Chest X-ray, AP view. Patient: 58 years old, sex F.
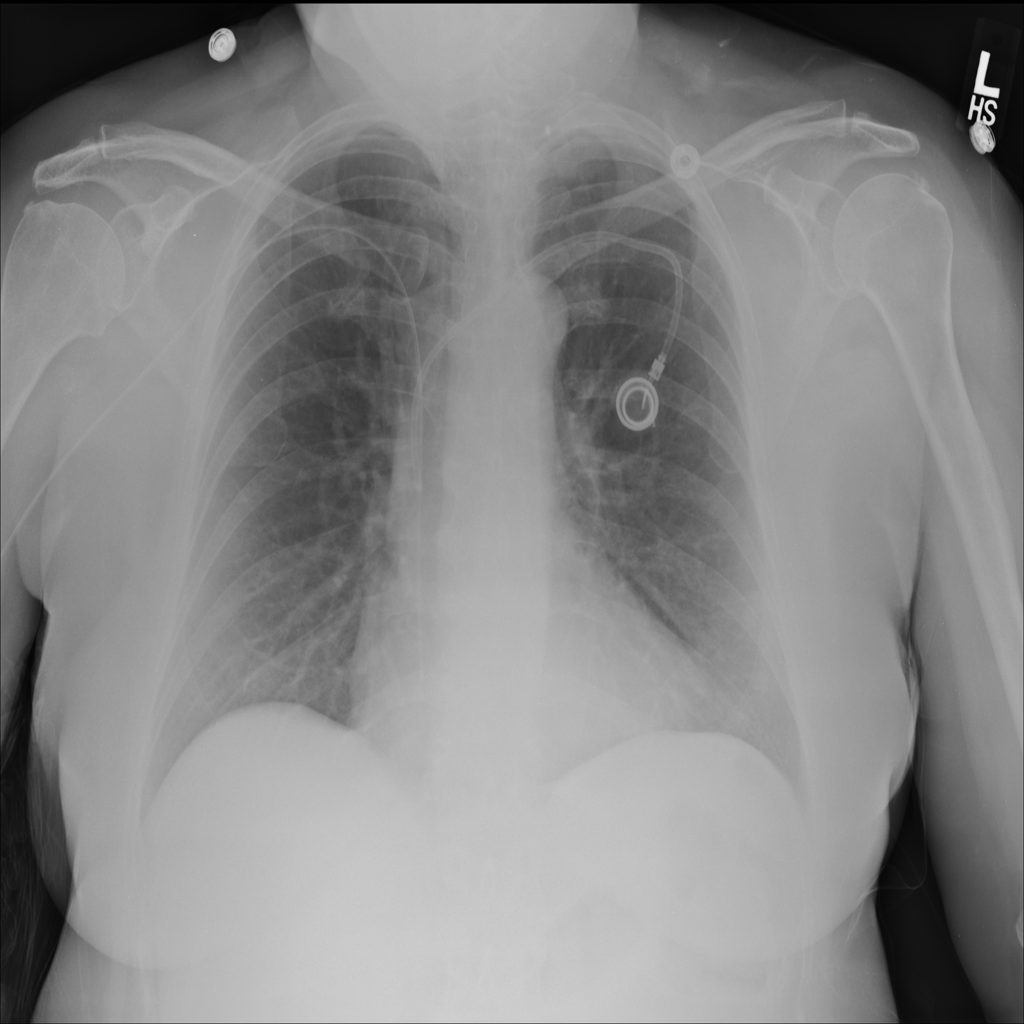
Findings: Atelectasis